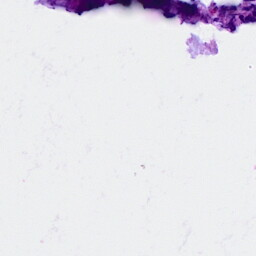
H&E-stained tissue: Breast